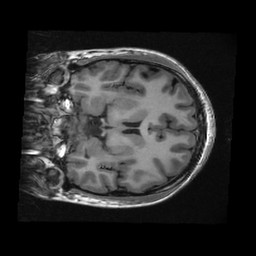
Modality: T1w
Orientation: coronal
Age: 29
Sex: female
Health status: healthy
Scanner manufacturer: ge
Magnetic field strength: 3 T
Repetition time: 0.00832 s
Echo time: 0.003108 s